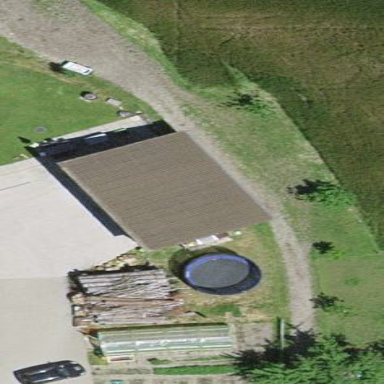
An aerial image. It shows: Shed building.